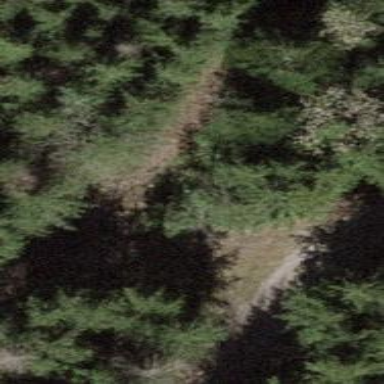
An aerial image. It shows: Dirt track road.